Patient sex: M
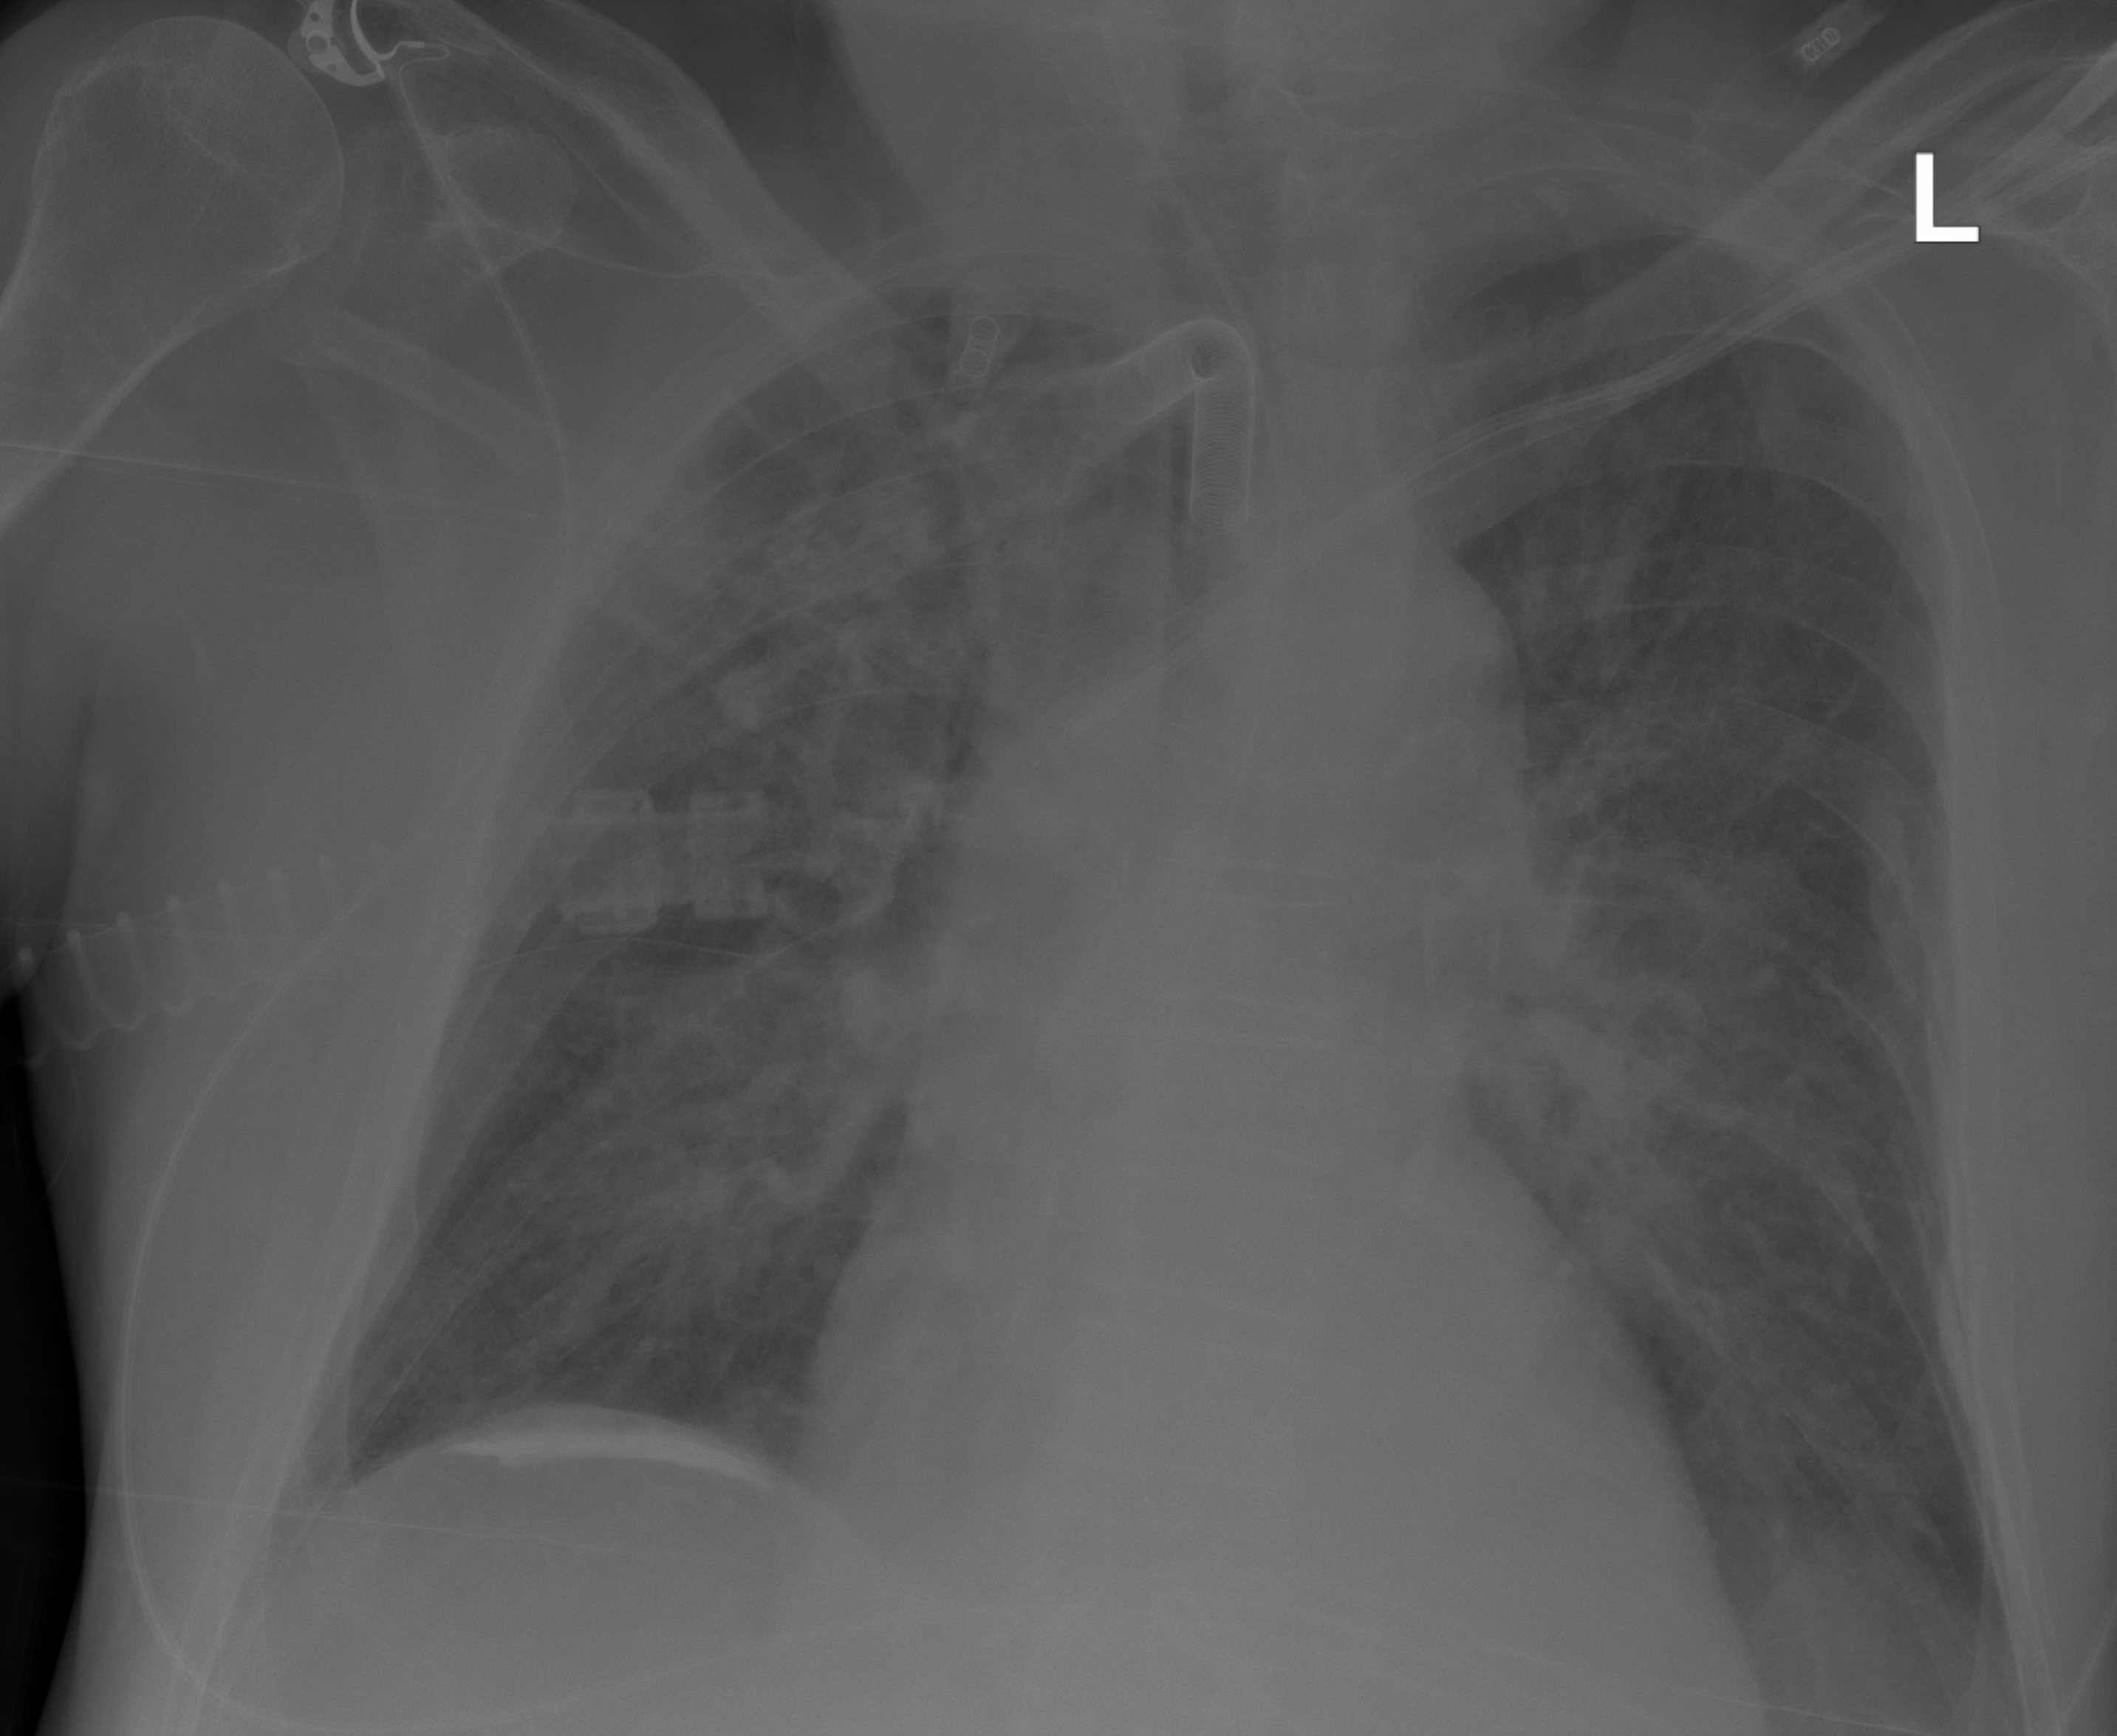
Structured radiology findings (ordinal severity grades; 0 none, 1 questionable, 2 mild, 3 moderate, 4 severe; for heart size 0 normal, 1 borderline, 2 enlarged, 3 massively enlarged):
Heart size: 2
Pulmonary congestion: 2
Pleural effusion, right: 0
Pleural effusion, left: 0
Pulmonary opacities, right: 3
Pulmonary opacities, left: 3
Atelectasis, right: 0
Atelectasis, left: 0